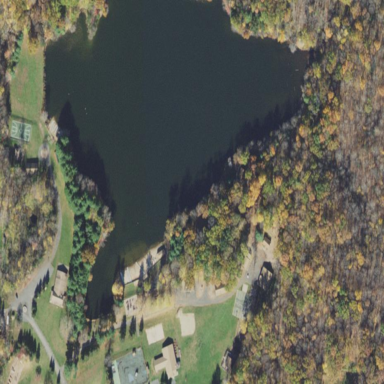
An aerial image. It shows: Serene pond surrounded by nature.